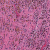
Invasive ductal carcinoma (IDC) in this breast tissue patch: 0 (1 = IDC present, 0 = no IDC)